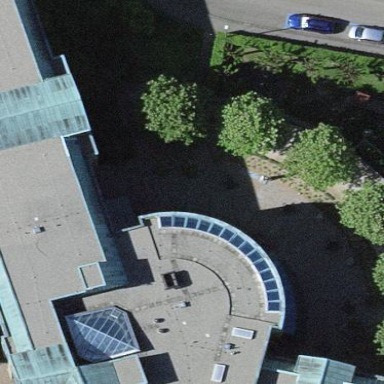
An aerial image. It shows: Office building.